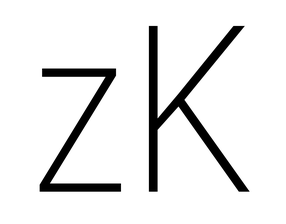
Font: Roboto_Condensed_ExtraLight